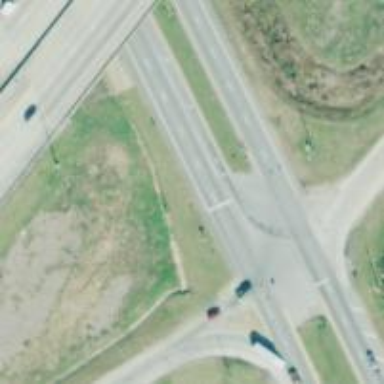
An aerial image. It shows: Primary highway.